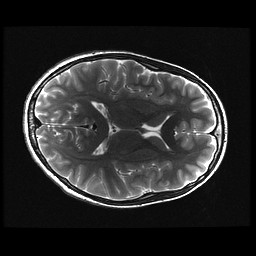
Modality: T2w
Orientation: axial
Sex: female
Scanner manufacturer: ge
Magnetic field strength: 3 T
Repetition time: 5 s
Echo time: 0.1012 s